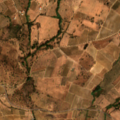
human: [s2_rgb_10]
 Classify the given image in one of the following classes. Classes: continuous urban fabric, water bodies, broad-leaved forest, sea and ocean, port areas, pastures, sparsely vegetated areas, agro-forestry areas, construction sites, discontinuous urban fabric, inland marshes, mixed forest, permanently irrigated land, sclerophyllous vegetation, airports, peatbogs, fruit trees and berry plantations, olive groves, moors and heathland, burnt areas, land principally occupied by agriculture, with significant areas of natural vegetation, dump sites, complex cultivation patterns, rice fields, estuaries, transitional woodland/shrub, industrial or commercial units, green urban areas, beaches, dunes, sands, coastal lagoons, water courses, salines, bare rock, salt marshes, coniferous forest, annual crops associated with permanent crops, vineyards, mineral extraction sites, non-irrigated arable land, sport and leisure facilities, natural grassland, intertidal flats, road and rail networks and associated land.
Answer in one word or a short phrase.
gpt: vineyards, olive groves, complex cultivation patterns, transitional woodland/shrub